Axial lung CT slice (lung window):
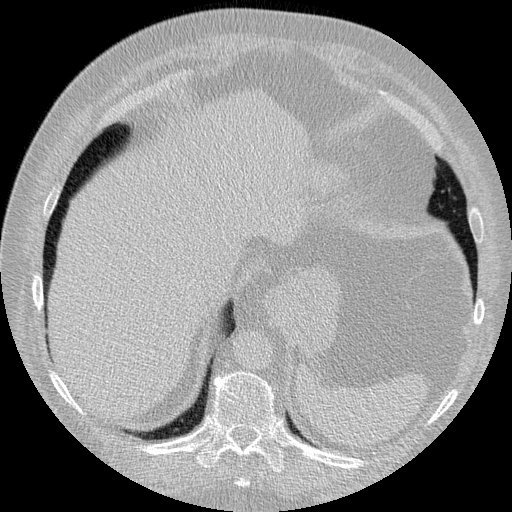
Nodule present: no